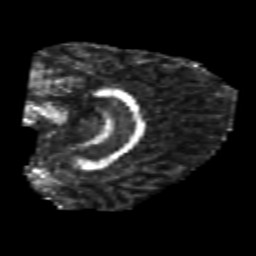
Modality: FA
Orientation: sagittal
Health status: healthy
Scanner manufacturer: philips
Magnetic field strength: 3 T
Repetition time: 6.964 s
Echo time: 0.092 s